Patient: sex M, age 65
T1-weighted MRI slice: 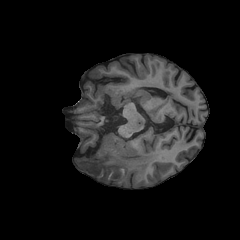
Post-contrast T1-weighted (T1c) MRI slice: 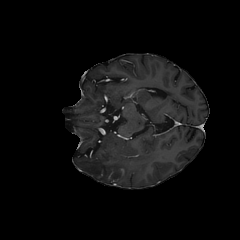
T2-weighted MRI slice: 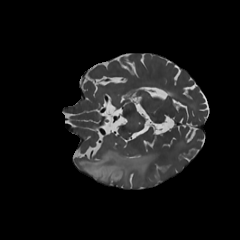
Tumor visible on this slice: yes
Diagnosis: Astrocytoma, IDH-mutant
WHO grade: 2